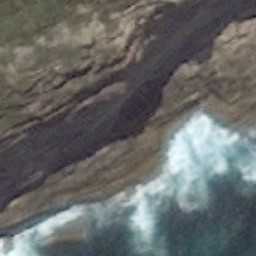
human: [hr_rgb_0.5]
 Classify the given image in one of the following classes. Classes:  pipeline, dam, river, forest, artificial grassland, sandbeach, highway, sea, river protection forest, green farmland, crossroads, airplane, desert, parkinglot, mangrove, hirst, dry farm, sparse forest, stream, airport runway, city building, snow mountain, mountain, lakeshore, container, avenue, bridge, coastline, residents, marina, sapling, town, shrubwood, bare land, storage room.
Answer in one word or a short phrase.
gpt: coastline